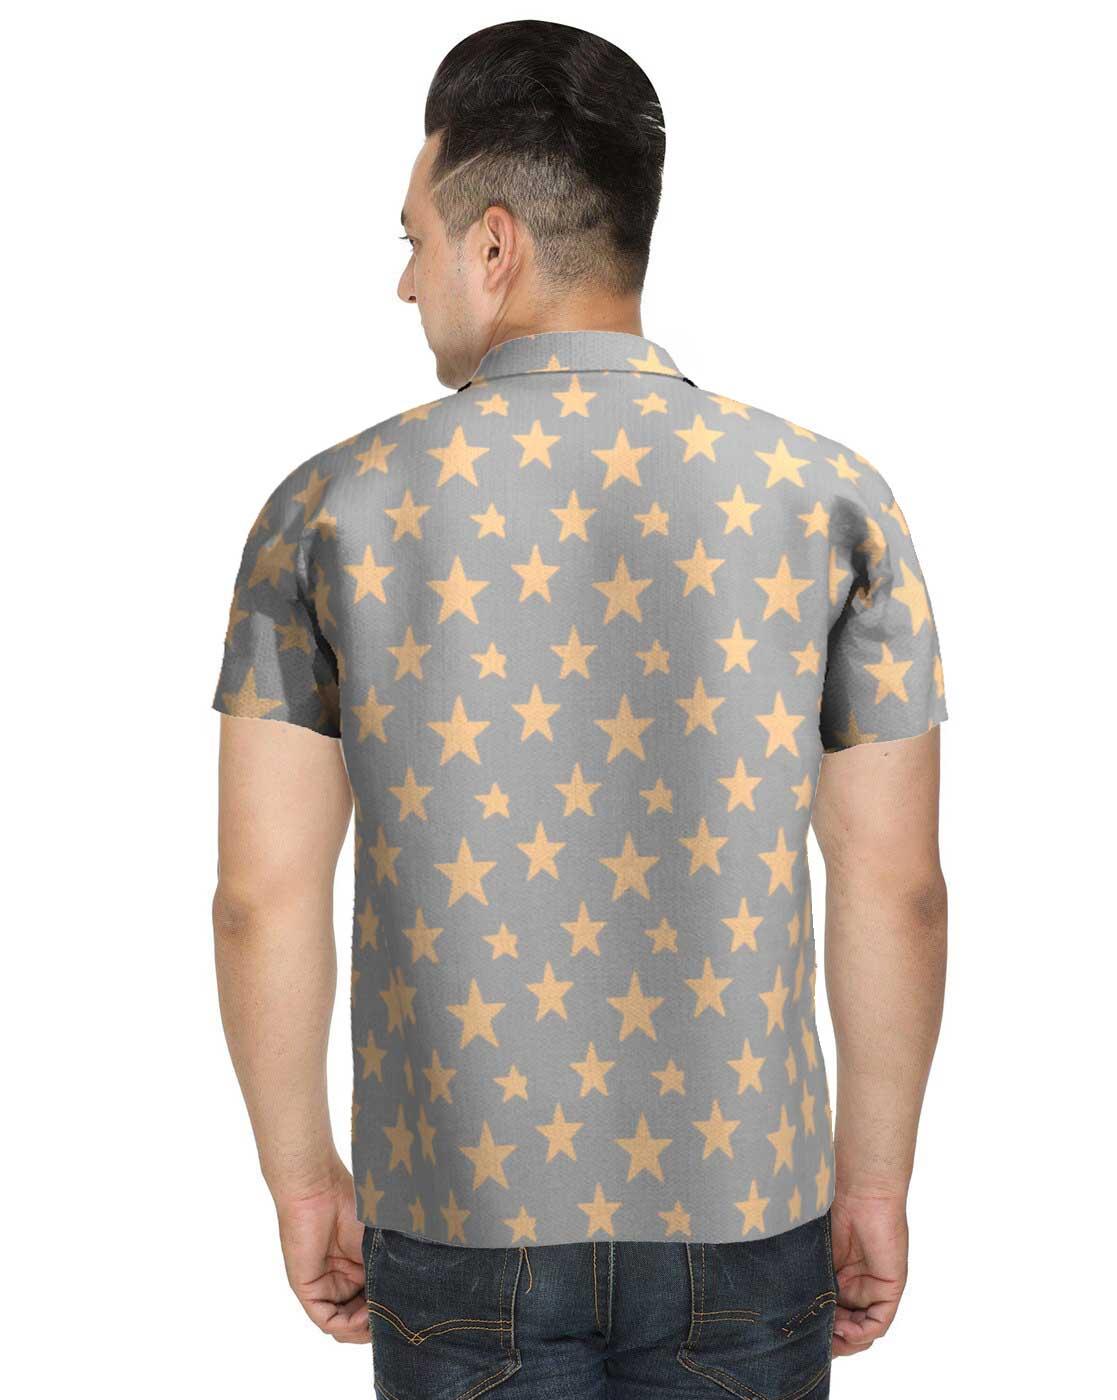
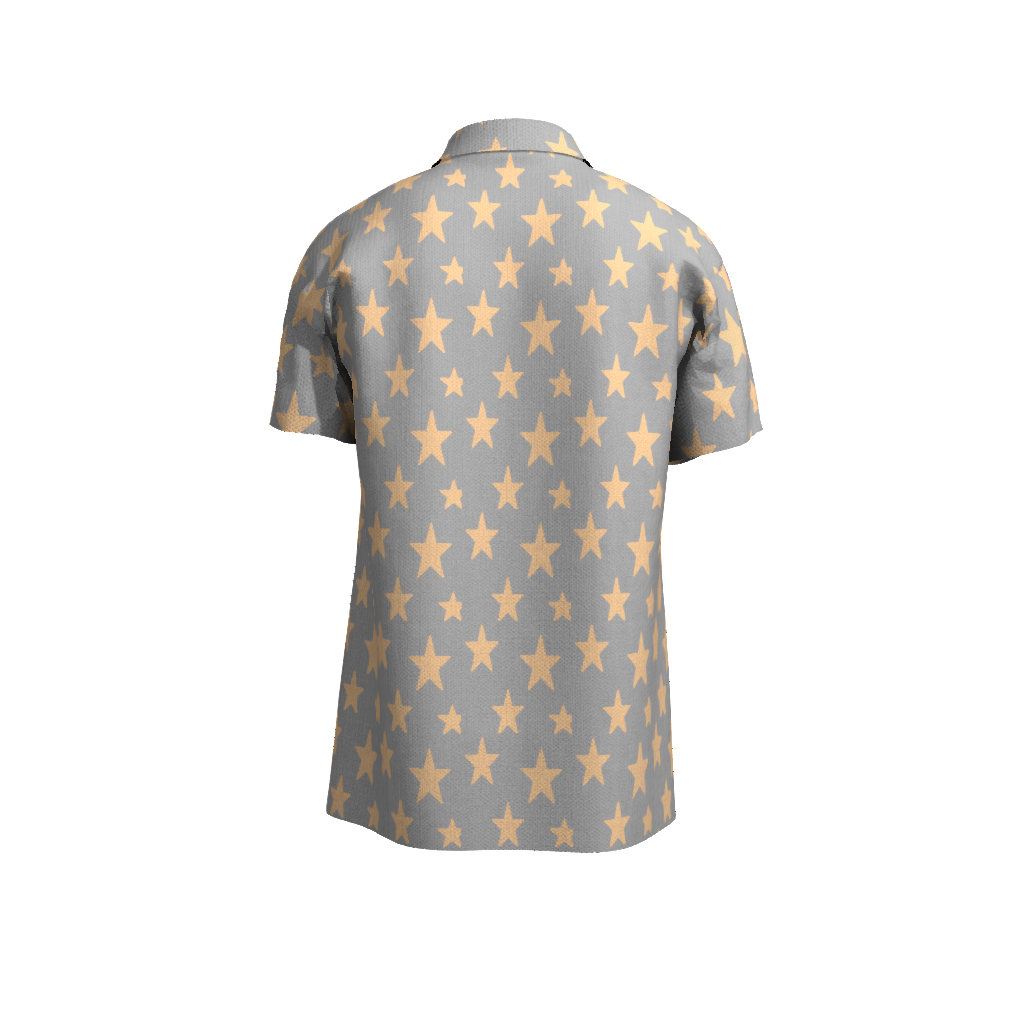
Clothing description: gold star print button up tee